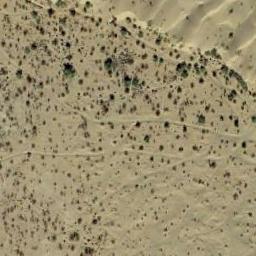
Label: chaparral